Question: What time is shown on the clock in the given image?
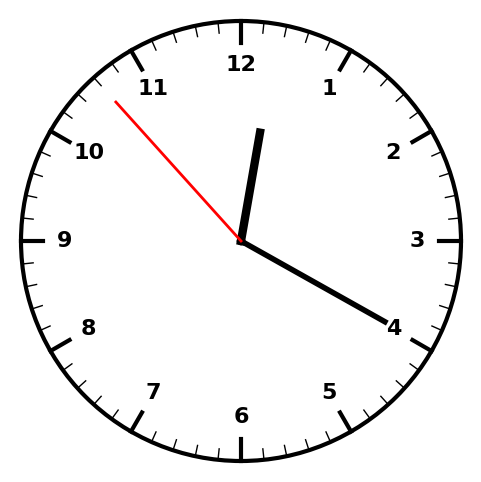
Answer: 12:19:53